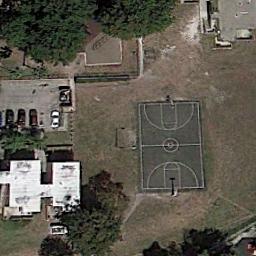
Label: basketball_court